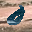
Label: 6